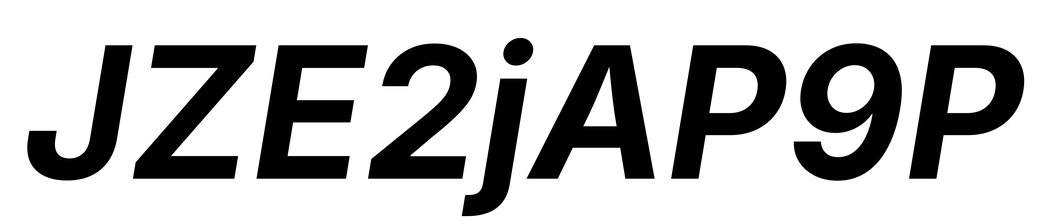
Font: Inter-Italic_Bold_Italic